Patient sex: M
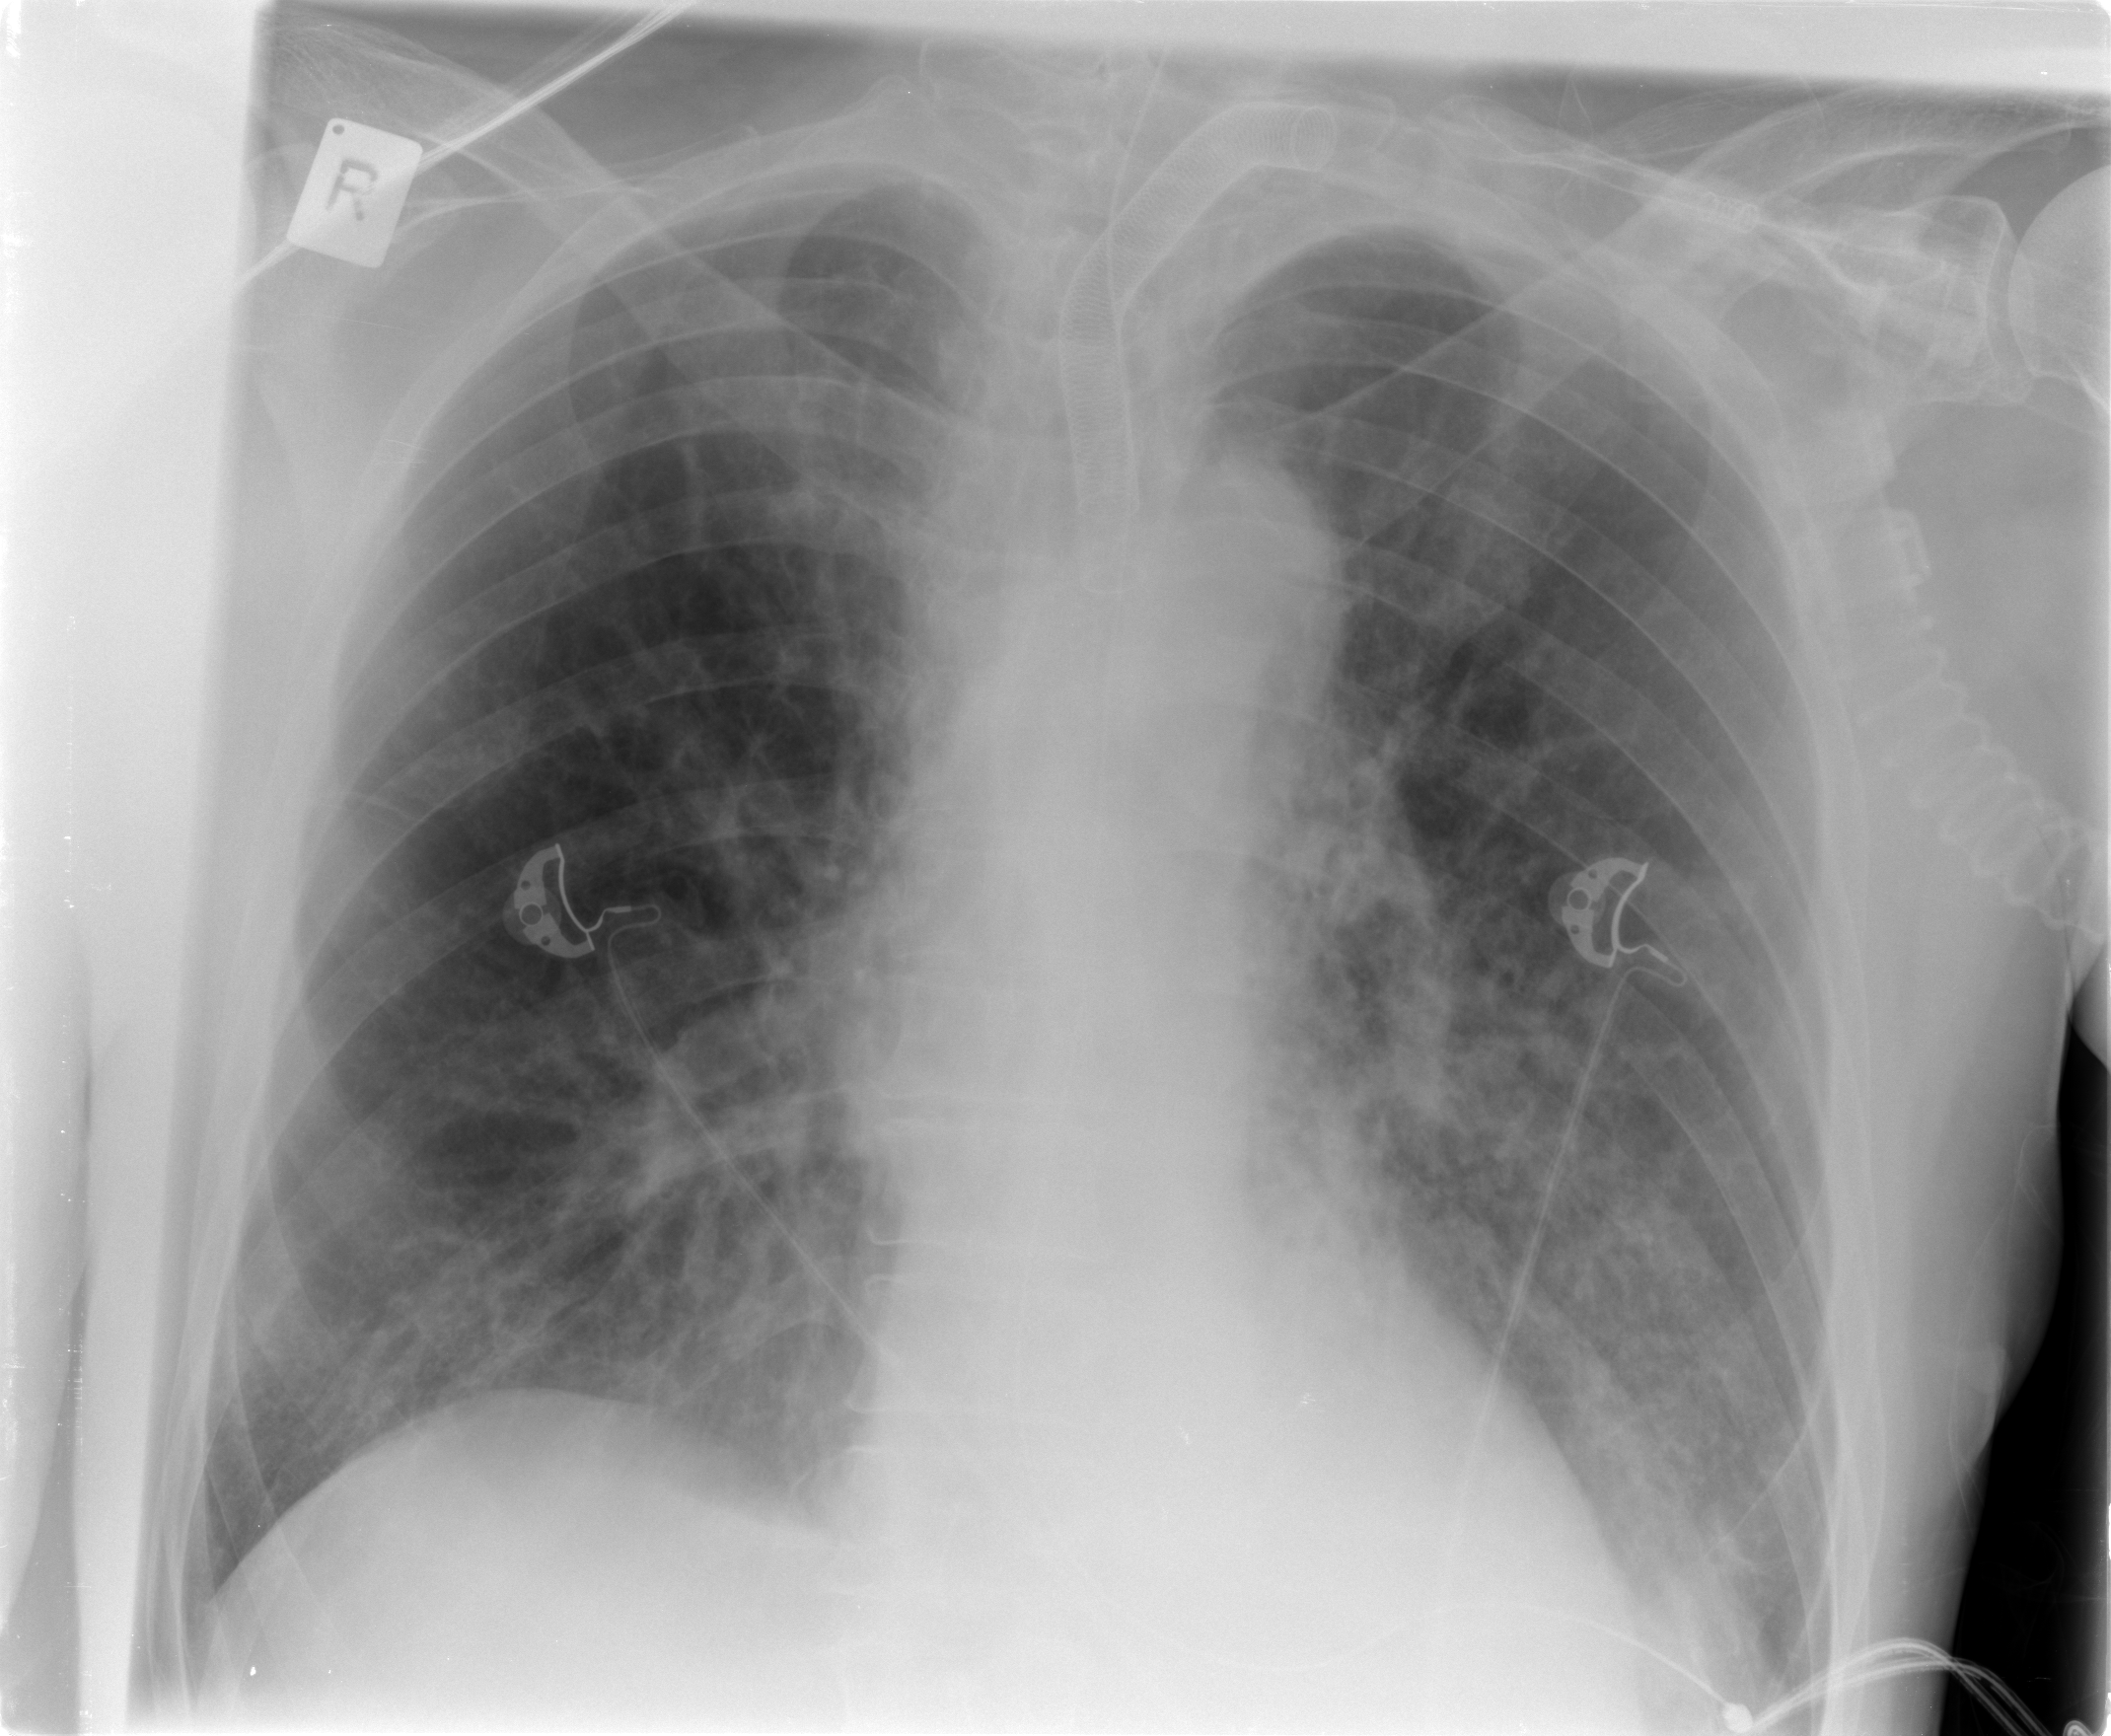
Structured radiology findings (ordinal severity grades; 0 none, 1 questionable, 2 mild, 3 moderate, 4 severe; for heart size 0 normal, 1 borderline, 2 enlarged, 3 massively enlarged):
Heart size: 1
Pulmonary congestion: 3
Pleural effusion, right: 2
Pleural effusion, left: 2
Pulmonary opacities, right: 2
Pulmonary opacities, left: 3
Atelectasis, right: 2
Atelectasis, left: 3